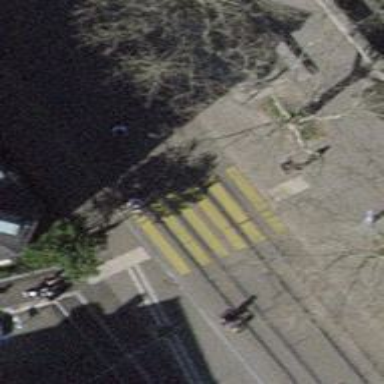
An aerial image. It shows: Tram crossing on the railway.